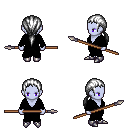
a pixel art fantasy rpg character, female body template, dark elf, purple skin, black robe, magenta pants, white ponytail hairstyle, metal boots, spear, four views (front, back, left, right), 2x2 character sprite sheet, small pixel art, hard edges, no anti-aliasing